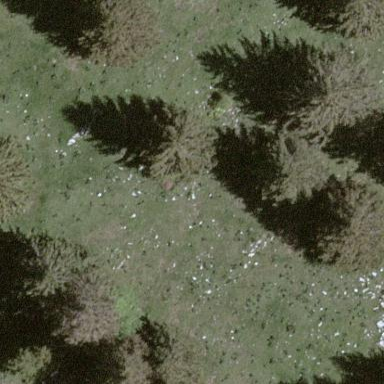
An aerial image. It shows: Forest area.